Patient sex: F
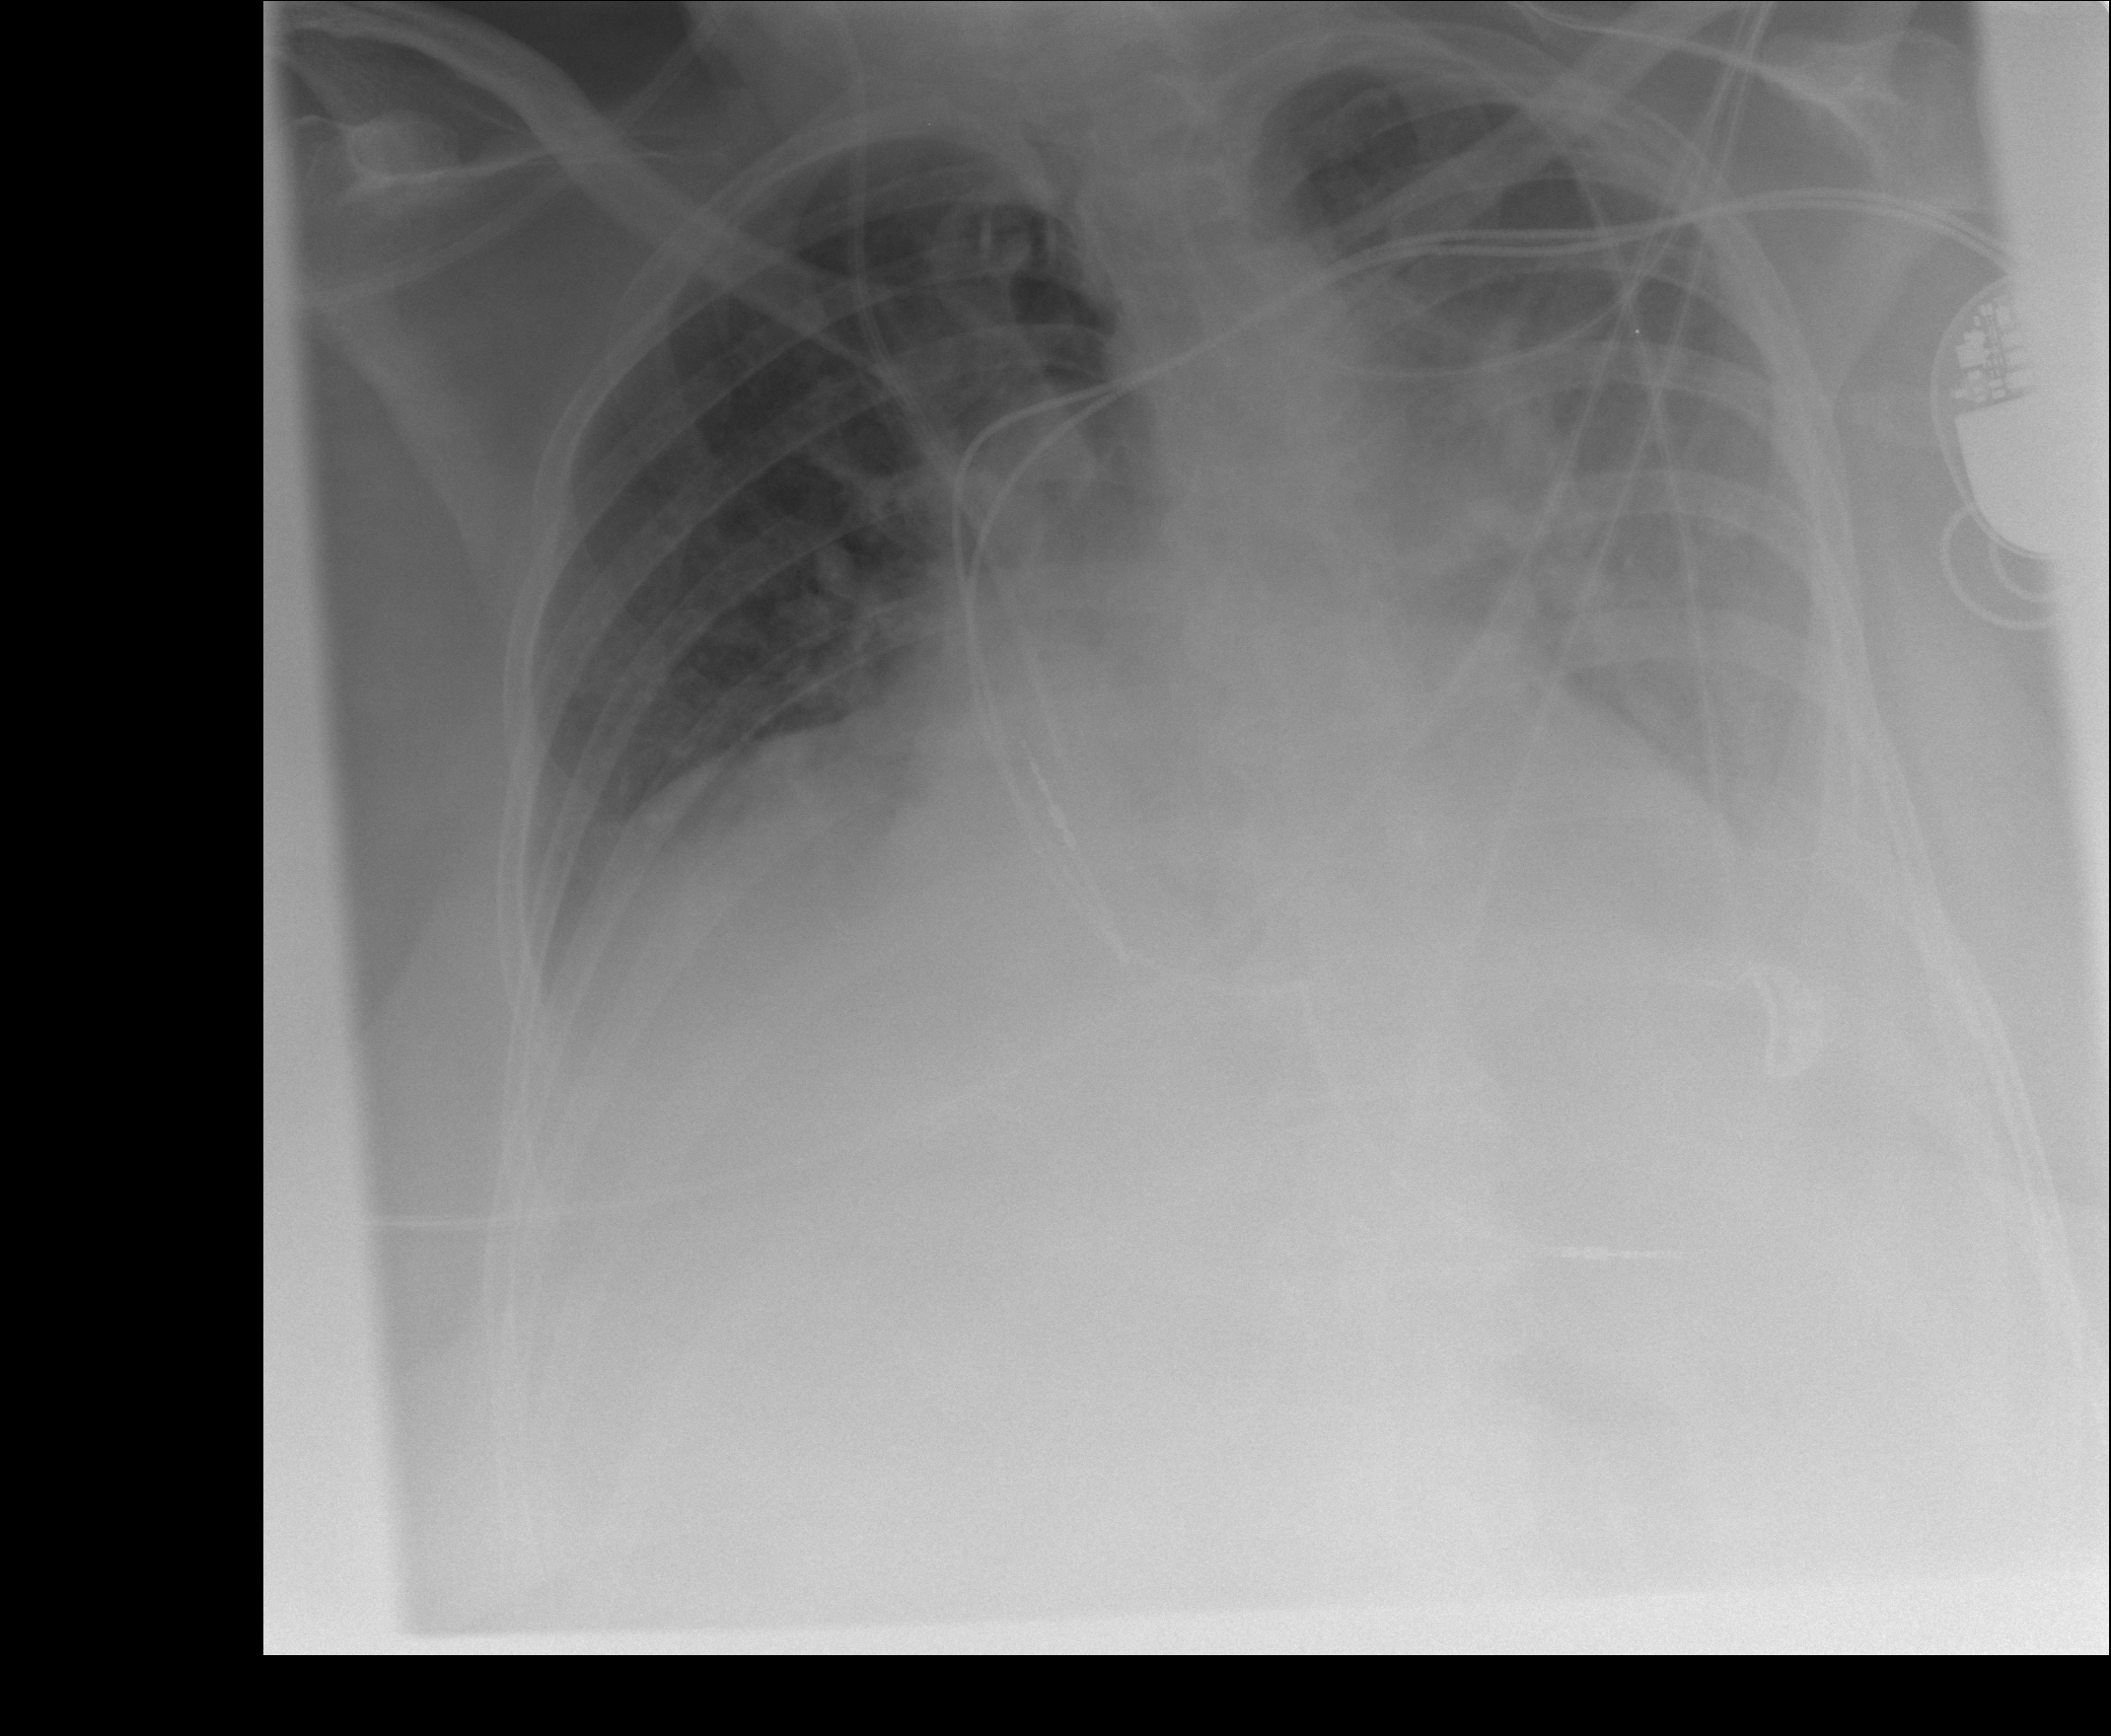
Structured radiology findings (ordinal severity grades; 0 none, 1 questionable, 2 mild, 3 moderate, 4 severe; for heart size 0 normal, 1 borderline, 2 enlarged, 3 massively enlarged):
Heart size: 1
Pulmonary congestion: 0
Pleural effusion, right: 2
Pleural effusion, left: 3
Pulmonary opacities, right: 1
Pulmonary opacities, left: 1
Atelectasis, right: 2
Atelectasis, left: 3